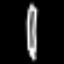
Label: pencil